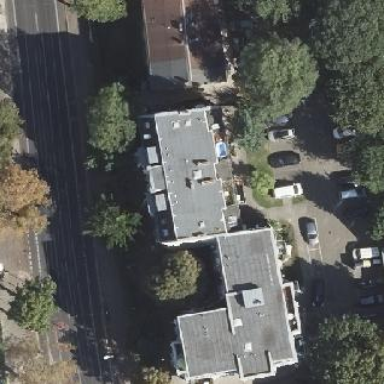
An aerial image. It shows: Unique apartment building with double saltbox roof shape.